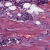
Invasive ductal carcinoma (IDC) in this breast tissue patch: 1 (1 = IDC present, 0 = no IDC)